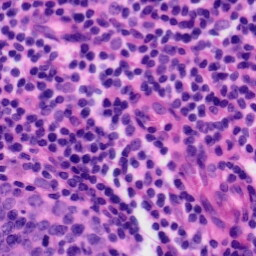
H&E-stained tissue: Tonsil